Question: I built this for my company: <URL> instead of starting up with a smooth, incremental animation. And what I found that's really interesting is how much the path jumps forward is actually the value of the line width for the 'CAShaperLayer'.
So for example, if my bezier path starts off at 'CGRectGetMidX(self.bounds)' and the line with is 35, the animation actually starts from 'CGRectGetMidX(self.bounds)+35' and the larger the line width, the more noticeable the jump is. Is there any way to get rid of that so that path will smoothly animate out from the start point?
Here's a picture of the first frame. This is what it looks like immediately after the animation starts.
Then when I resume the animation and pause again, the distance moved is about 1/100th of the distance you see in the picture.
Here's my bezier path code:
'''
- (UIBezierPath *)generatePathWithXInset:(CGFloat)dx withYInset:(CGFloat)dy clockWise:(BOOL)clockwise{
UIBezierPath *path = [UIBezierPath bezierPath];
[path moveToPoint:CGPointMake(CGRectGetMidX(self.bounds)+dx/2, dy/2)];
[path addLineToPoint:CGPointMake(CGRectGetMaxX(self.bounds)-dx/2, dy/2)];
[path addLineToPoint:CGPointMake(CGRectGetMaxX(self.bounds)-dx/2, CGRectGetMaxY(self.bounds)-dy/2)];
[path addLineToPoint:CGPointMake(dx/2, CGRectGetMaxY(self.bounds)-dy/2)];
[path addLineToPoint:CGPointMake(dx/2, dy/2)];
[path closePath];
return clockwise ? path : [path bezierPathByReversingPath];
}
'''
Here's the animation code:
'''
CABasicAnimation *wind = [self generateAnimationWithDuration:self.duration == 0 ? kDefaultDuration : self.duration fromValue:@(self.shapeLayer.strokeStart) toValue:@(self.shapeLayer.strokeEnd) withKeypath:keypath withFillMode:kCAFillModeForwards];
wind.timingFunction = [CAMediaTimingFunction functionWithName:self.timingFunction];
wind.removedOnCompletion = NO;
self.shapeLayer.path = [self generatePathWithXInset:self.lineWidth withYInset:self.lineWidth clockWise:self.clockwise].CGPath;
[self.shapeLayer addAnimation:wind forKey:@"strokeEndAnimation"];
'''
And here's how I construct the 'CAShapeLayer'.
'''
- (CAShapeLayer *)shapeLayer {
return !_shapeLayer ? _shapeLayer = ({
CAShapeLayer *layer = [CAShapeLayer layer];
layer.lineWidth = kDefaultLineWidth;
layer.fillColor = UIColor.clearColor.CGColor;
layer.strokeColor = [UIColor blackColor].CGColor;
layer.lineCap = kCALineCapSquare;
layer.frame = self.bounds;
layer.strokeStart = 0;
layer.strokeEnd = 1;
layer;
}) : _shapeLayer;
}
'''
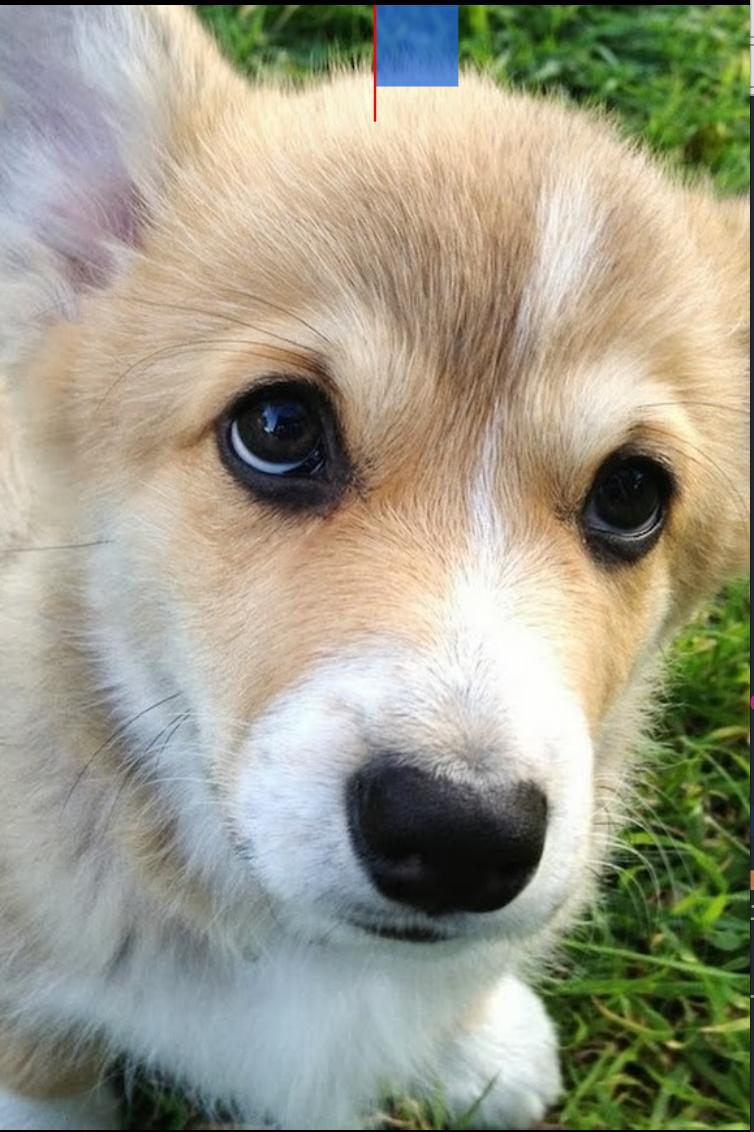
Answer: I think what's happening here is that, in this frame of the animation, you are drawing a line that consists of a single point. Since the line has a thickness associated with it, and the line cap type is 'kCALineCapSquare', that'll get rendered as a square with height and width equal to the line width.
You can think of it as if you are drawing a line with a square marker, and you are going to drag the midpoint of the marker so that it goes through every point in the curve you specified. For the first point in the line, it's as if the marker touches down at that point, leaving a square behind.
<URL> a visual representation the different line cap types that will hopefully make it more intuitive. You should probably change the line cap style to 'kCALineCapButt'.
After you make that change, in this line of code
'[path moveToPoint:CGPointMake(CGRectGetMidX(self.bounds)+dx/2, dy/2)];'
you probably don't have to offset the 'x' coordinate by 'dx/2' anymore.